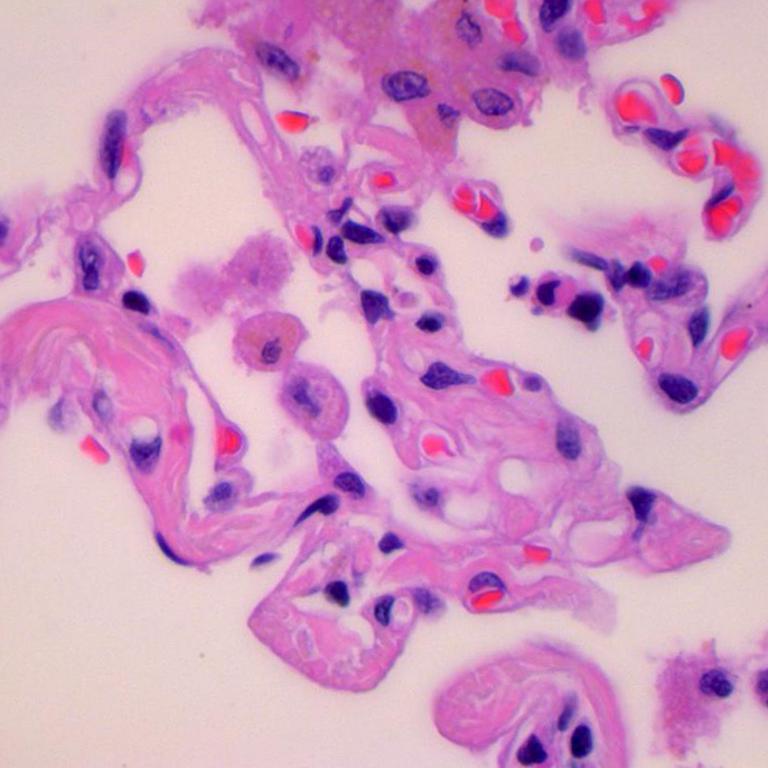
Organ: lung
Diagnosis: benign